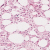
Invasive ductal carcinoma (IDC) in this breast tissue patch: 0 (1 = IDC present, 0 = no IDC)